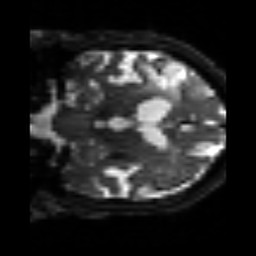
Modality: sbref
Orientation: coronal
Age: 69
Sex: male
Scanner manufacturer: siemens
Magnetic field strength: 3 T
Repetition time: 3.2 s
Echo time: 0.081 s